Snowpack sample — Buffalo Mountain, Silverthorne, Colorado, USA (1/25/25, 10:11 AM MST)
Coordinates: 39.6222, -106.1139
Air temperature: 22 °F
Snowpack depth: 110 cm
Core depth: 30 cm
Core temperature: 42.8 °F
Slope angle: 12°, slope face: 102°
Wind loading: high
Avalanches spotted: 0
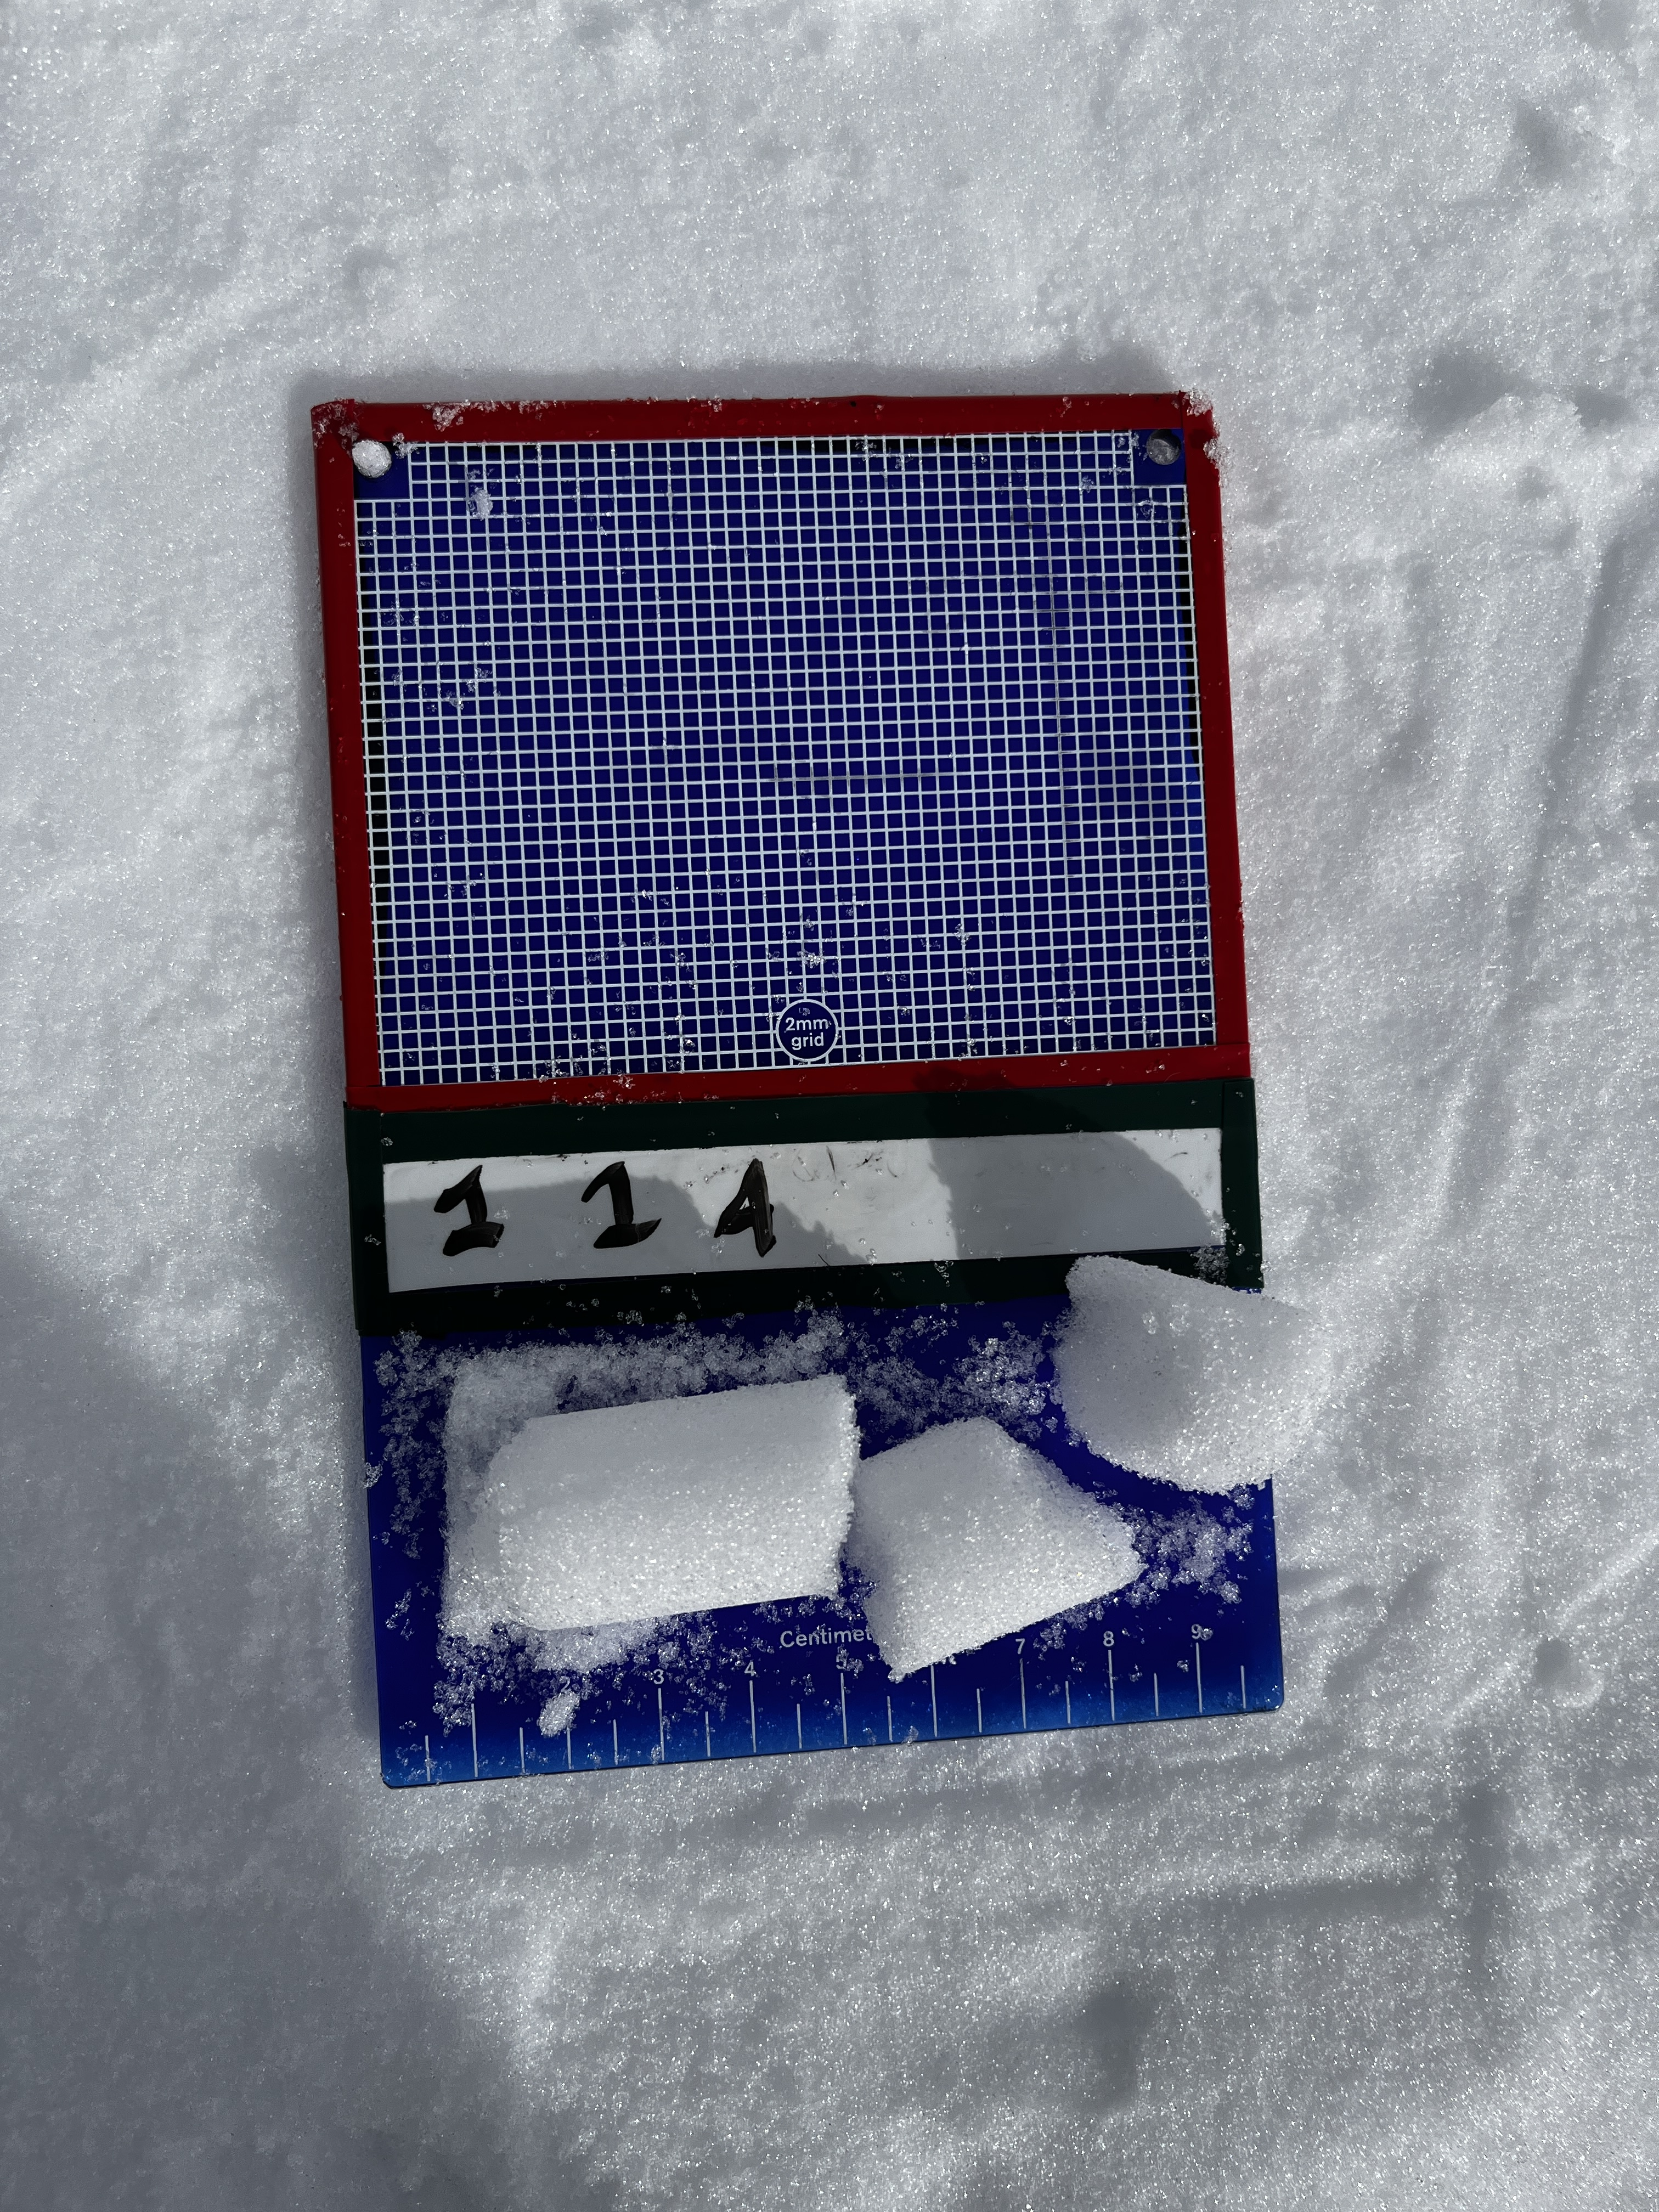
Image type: crystal_card
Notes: No avalanches nearby, collected on the outskirts of a fire break 15 meters from the treeline, on way to Buffalo and Red Mountain